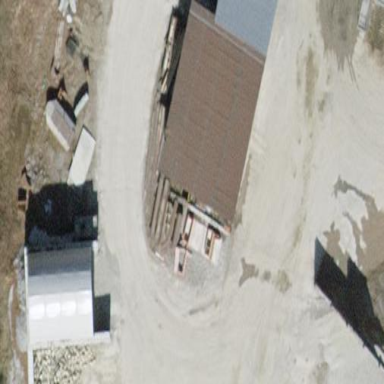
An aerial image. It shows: View of roof of building.